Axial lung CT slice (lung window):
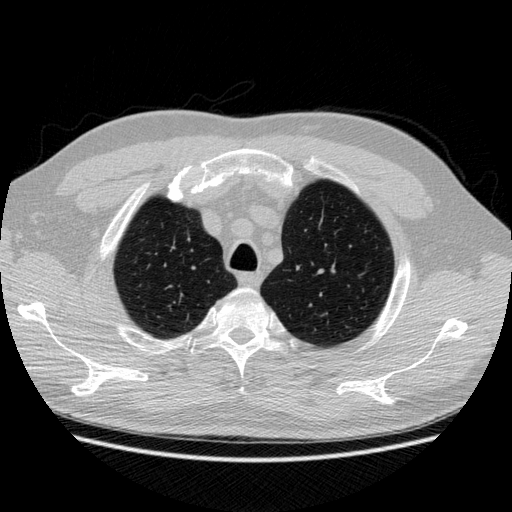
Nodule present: no